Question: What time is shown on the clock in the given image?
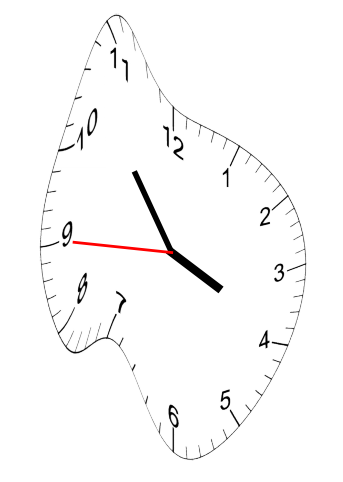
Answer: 03:53:45